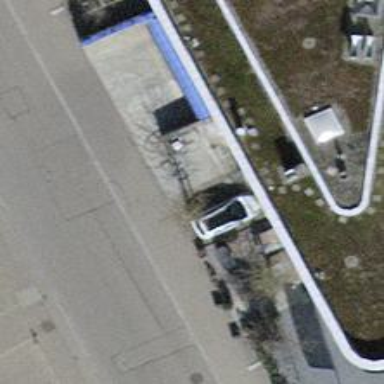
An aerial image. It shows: Parking entrance.